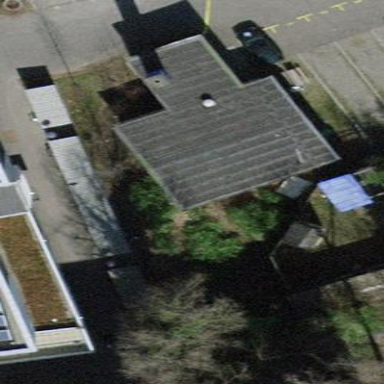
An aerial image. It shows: Carport building.